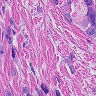
Metastatic tissue present: yes